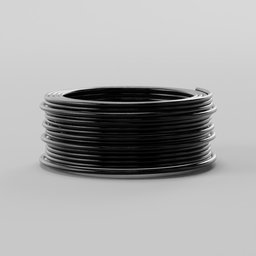
Label: electronics